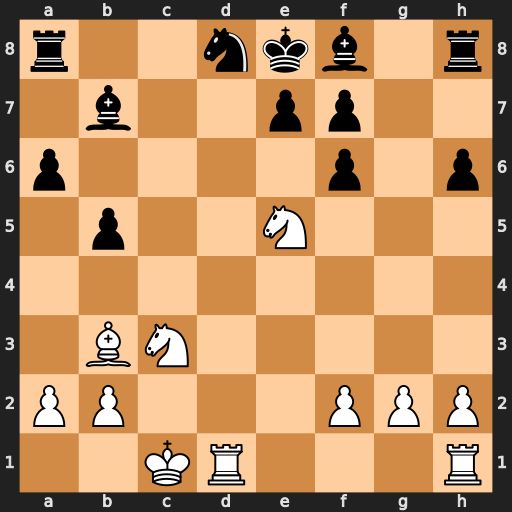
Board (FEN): r2nkb1r/1b2pp2/p4p1p/1p2N3/8/1BN5/PP3PPP/2KR3R
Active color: w
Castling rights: kq
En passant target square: -
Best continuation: Rxd8+ Kxd8 Nxf7+ Kc7 Nxh8